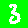
Digit: 3